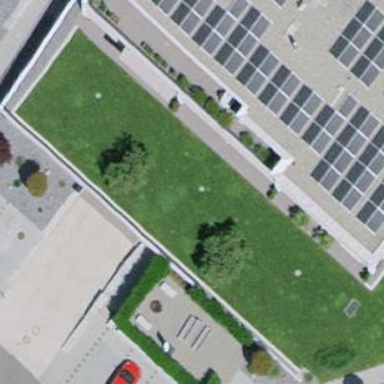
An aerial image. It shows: Parking area.